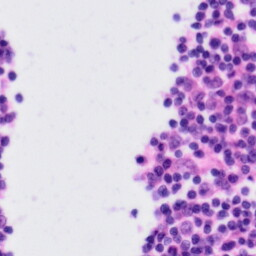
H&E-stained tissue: Tonsil